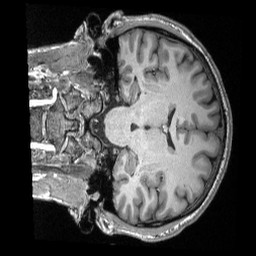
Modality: T1w
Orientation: coronal
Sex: male